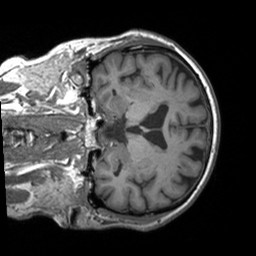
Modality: T1w
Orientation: coronal
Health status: ill
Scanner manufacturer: siemens
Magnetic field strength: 3 T
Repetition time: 1.7 s
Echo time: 0.00253 s